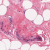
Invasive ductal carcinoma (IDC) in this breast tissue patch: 0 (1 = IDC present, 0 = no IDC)